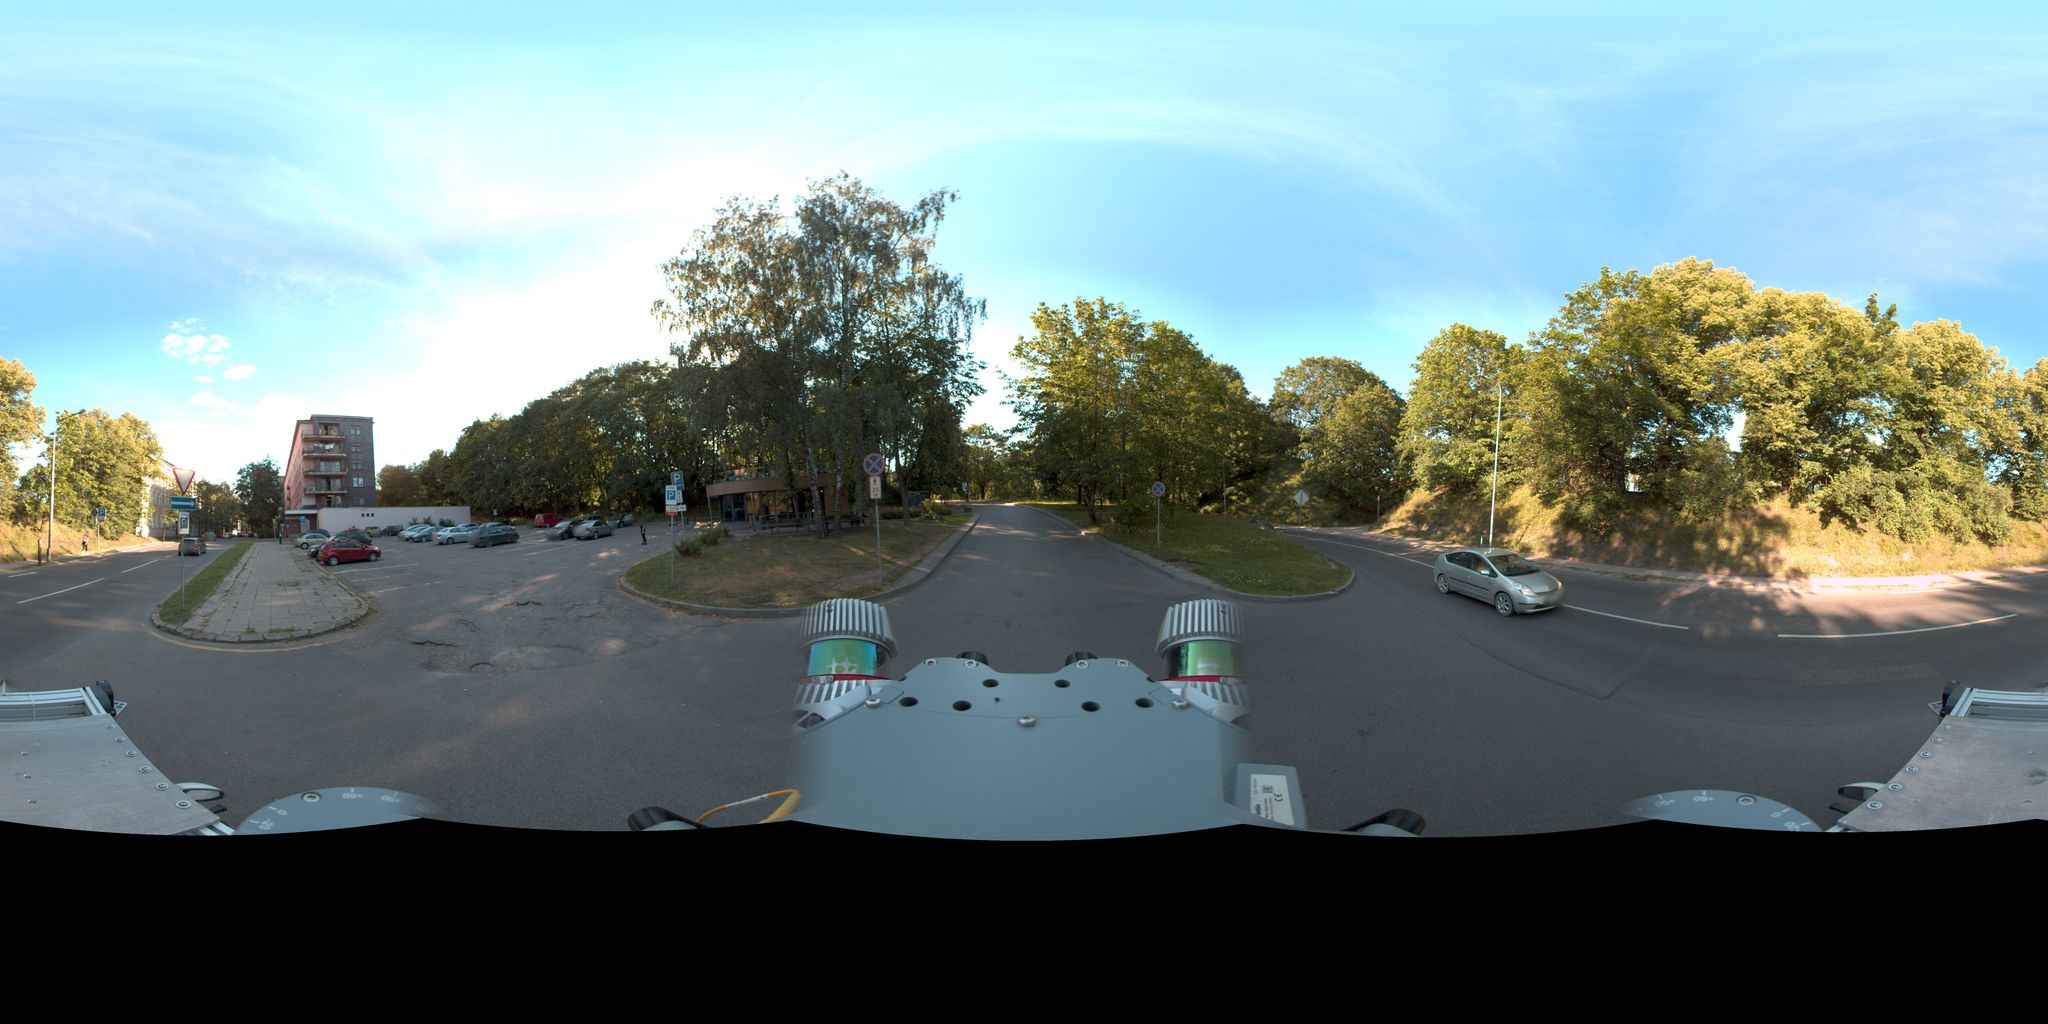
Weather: clear
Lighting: day
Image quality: slightly poor
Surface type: driving surface
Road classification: service
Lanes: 2
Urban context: urban centre
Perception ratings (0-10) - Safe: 4.59, Lively: 3.24, Beautiful: 7.77, Boring: 6.1, Depressing: 2.5, Wealthy: 0.94